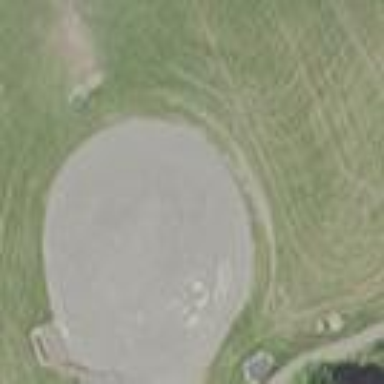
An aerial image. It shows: Baseball pitch for leisure land.